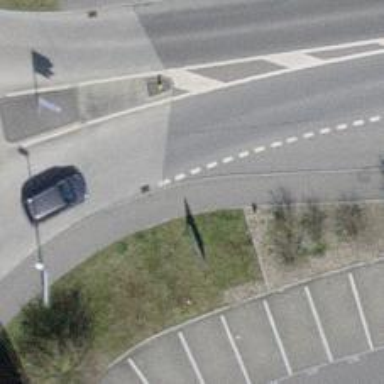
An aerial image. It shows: Sidewalk along the footway.